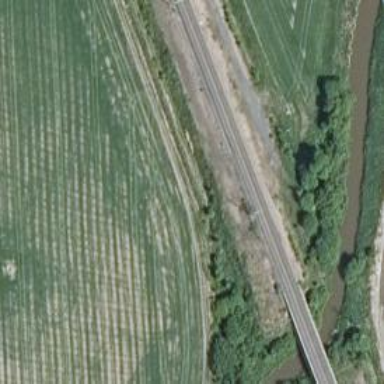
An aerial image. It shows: Railway track with continuous electrified contact lines.